Here is a 2-D grayscale rendering of raw bearing vibration samples (signal-to-image). Diagnose the bearing from this image, choosing from: normal, inner_race, outer_race, ball.
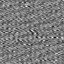
Answer: outer_race